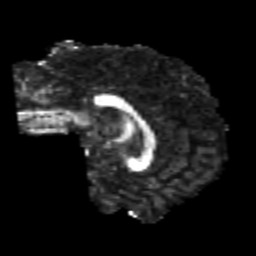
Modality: FA
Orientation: sagittal
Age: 25
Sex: male
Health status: healthy
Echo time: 0.074 s